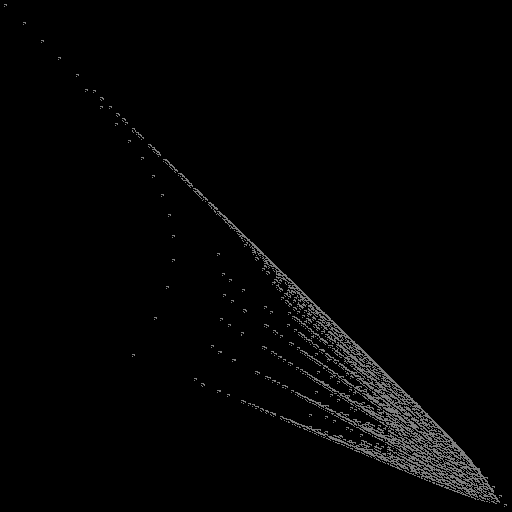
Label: drumlin